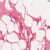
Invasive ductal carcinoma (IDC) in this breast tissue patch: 0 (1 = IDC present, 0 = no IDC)